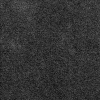
Atmospheric dust classification: dusty